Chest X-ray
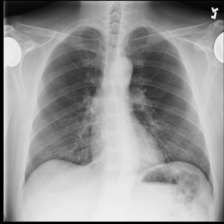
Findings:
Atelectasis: negative
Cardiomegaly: negative
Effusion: negative
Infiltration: negative
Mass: negative
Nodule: negative
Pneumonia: negative
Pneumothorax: negative
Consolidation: negative
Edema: negative
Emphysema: negative
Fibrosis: negative
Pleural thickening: negative
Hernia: negative